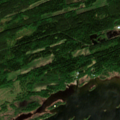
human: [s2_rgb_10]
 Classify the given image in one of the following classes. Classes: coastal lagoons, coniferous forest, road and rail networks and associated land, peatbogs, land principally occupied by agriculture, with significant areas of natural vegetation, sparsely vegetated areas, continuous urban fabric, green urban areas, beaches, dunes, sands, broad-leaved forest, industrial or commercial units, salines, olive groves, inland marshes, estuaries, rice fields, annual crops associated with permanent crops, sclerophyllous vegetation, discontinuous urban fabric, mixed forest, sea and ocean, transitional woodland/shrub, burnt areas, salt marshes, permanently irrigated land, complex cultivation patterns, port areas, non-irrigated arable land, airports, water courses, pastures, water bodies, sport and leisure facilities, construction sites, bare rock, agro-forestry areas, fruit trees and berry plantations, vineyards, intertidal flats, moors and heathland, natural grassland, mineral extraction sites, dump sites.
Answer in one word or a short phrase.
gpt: land principally occupied by agriculture, with significant areas of natural vegetation, coniferous forest, mixed forest, transitional woodland/shrub, sea and ocean